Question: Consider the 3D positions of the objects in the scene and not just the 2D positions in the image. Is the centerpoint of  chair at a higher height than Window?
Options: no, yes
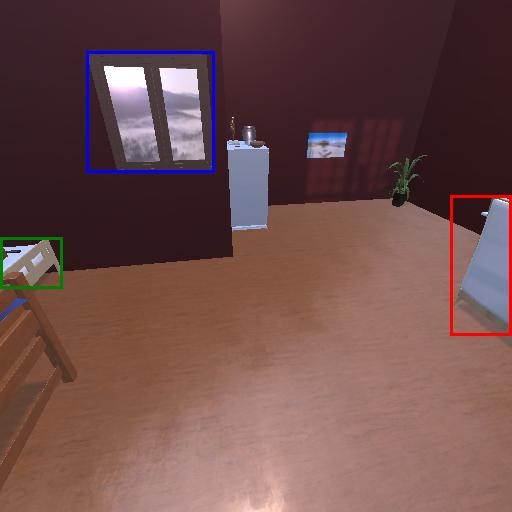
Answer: no